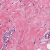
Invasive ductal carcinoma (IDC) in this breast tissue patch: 0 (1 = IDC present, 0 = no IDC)